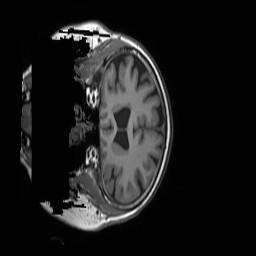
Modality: T1w
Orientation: coronal
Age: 63
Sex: female
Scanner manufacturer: siemens
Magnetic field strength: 3 T
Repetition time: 1.55 s
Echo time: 0.00234 s